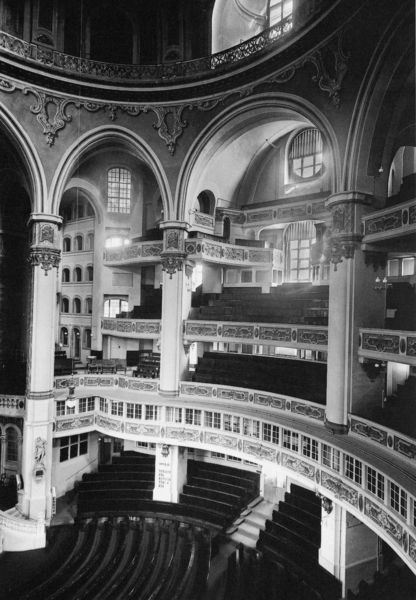
Titel: Frauenkirche (Innenraum)
Künstler: Georg Bähr
Standort: Dresden
Institution: Frauenkirche
Schlagwörter: dunkel, schatten, weiß, fenster, grau, hell, licht, marmor, pfeiler, raum, schmuck, schwarz, stühle, säule, säulen, blick, dach, gebäude, haus, ornament, teppich, kappen, architektur, barock, stein, bild, innenraum, brüstung, kirche, innen, bühne, gesang, konzert, musik, oper, theater, oval, rund, skulptur, balkon, sitze, bogen, parkett, tribüne, leer, empore, loge, rang, saal, rundbogen, kuppel, treppe, treppen, tafel, gestühl, tapete, detail, dekor, ornamente, verzierung, stuck, aufgang, geländer, innenansicht, stufen, edel, hoch, balkone, galerie, logen, ränge, foto, fotografie, oben, photographie, bögen, arkade, rundfenster, torbogen, dom, groß, schwarzweiss, seite, reihe, altar, bänke, kapitelle, photo, reihen, halbkreis, fries, orgel, eiss, rundbögen, etagen, geschosse, reliefs, stockwerke, verzierungen, veranstaltung, rosetten, sitzplätze, zentralbau, torbögen, konzertsaal, ordnung, rundbau, kolossal, bogenfenster, emporen, sitzbänke, sitzreihen, tambour, balustraden, universität, plätze, schrifttafel, medaillons, synagoge, biforen, aachen, mehrstöckig, prunkvoll, theatersaal, konzerthaus, rundkuppel, bänle, stichkappen, brüstungen, grauw, innenram, oper loge gesang, prunktvoll, stehplätze, streppen, opernsaal, estuck